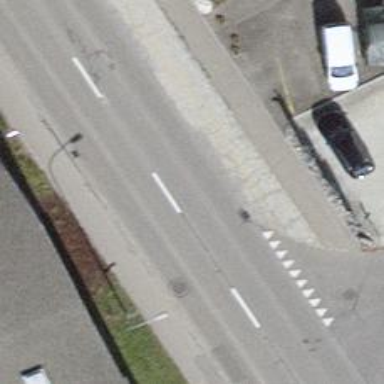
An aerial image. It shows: Public transport stop position.